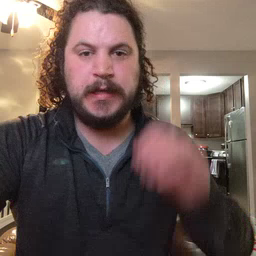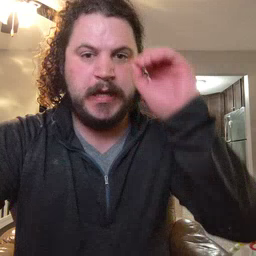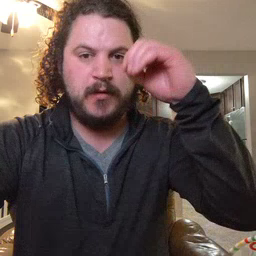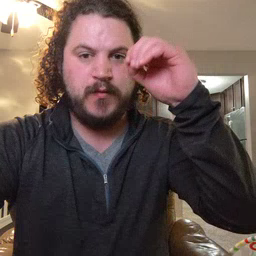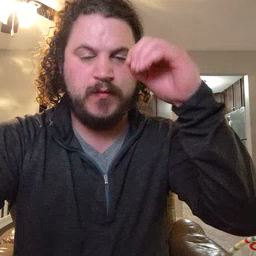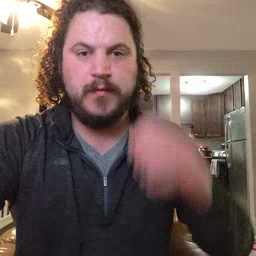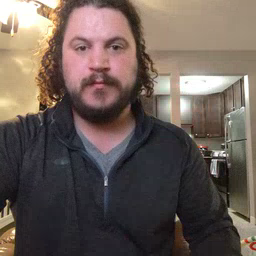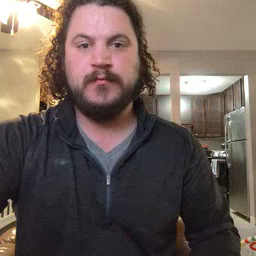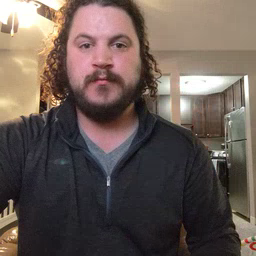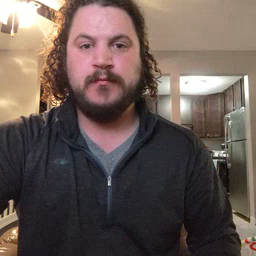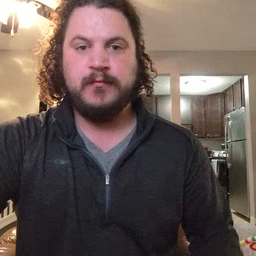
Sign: owl